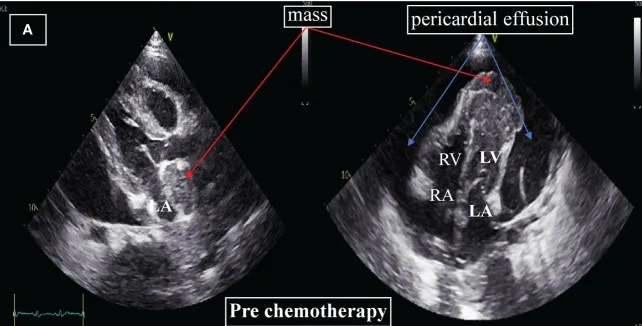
(A) Echocardiography at diagnosis. The apex of the left ventricle and left atrium displayed mass echoes protruding into the pericardial cavity, measuring 3.7x3.4cm and 2.3x1.2cm, respectively.
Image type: radiology (ultrasound)